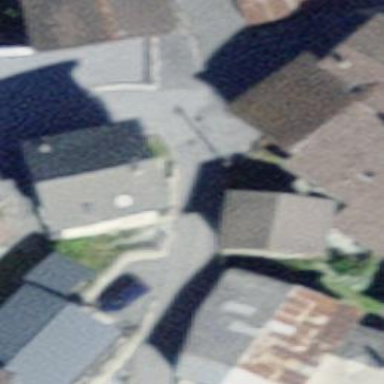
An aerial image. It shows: Simple and straightforward house.